Question: I have a login page in my application but I would like to know how I can convert the user's password into dots so that when a user enters his or her credentials she can see her username but the password is in a doted formula. Can't seem to find an example on the net any zend related link will be also appreciated. Bare in mind I'm using a zend form.
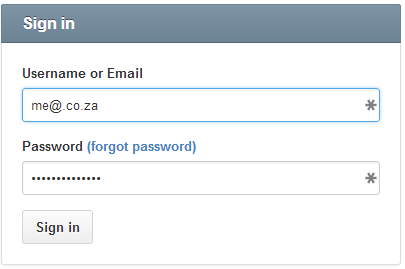
Answer: For <URL>,
'''
$password = new Element\Password('password');
$password
->setLabel('Password')
->setAttributes(array(
'size' => '30',
));
'''